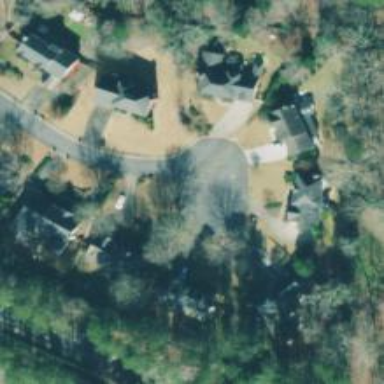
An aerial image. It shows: Residential road with asphalt surface and sidewalk on the left.